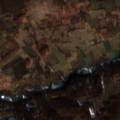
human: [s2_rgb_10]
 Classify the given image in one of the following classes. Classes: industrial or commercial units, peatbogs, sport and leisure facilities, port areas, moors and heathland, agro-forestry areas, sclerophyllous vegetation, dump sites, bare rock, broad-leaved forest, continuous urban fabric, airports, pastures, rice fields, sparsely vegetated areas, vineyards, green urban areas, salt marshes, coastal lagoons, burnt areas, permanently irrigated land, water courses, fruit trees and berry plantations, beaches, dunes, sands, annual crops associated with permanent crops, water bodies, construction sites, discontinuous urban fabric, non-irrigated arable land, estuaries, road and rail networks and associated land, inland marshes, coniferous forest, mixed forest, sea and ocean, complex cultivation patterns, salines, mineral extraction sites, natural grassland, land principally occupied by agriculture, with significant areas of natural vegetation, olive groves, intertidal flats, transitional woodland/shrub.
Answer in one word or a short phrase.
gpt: complex cultivation patterns, land principally occupied by agriculture, with significant areas of natural vegetation, broad-leaved forest